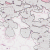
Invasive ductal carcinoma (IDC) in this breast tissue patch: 0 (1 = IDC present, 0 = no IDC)